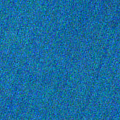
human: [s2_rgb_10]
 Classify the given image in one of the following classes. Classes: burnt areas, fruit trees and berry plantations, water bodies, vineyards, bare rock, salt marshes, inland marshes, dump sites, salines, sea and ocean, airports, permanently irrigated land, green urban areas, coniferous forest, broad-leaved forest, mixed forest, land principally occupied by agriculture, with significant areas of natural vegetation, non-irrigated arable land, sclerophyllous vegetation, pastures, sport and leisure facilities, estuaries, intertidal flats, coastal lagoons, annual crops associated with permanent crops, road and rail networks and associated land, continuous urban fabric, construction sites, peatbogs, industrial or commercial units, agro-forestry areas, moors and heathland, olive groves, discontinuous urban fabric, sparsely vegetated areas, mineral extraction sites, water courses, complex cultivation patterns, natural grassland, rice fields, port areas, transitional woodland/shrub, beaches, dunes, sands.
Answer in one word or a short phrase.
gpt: sea and ocean